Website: ulta-beauty
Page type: billing-address
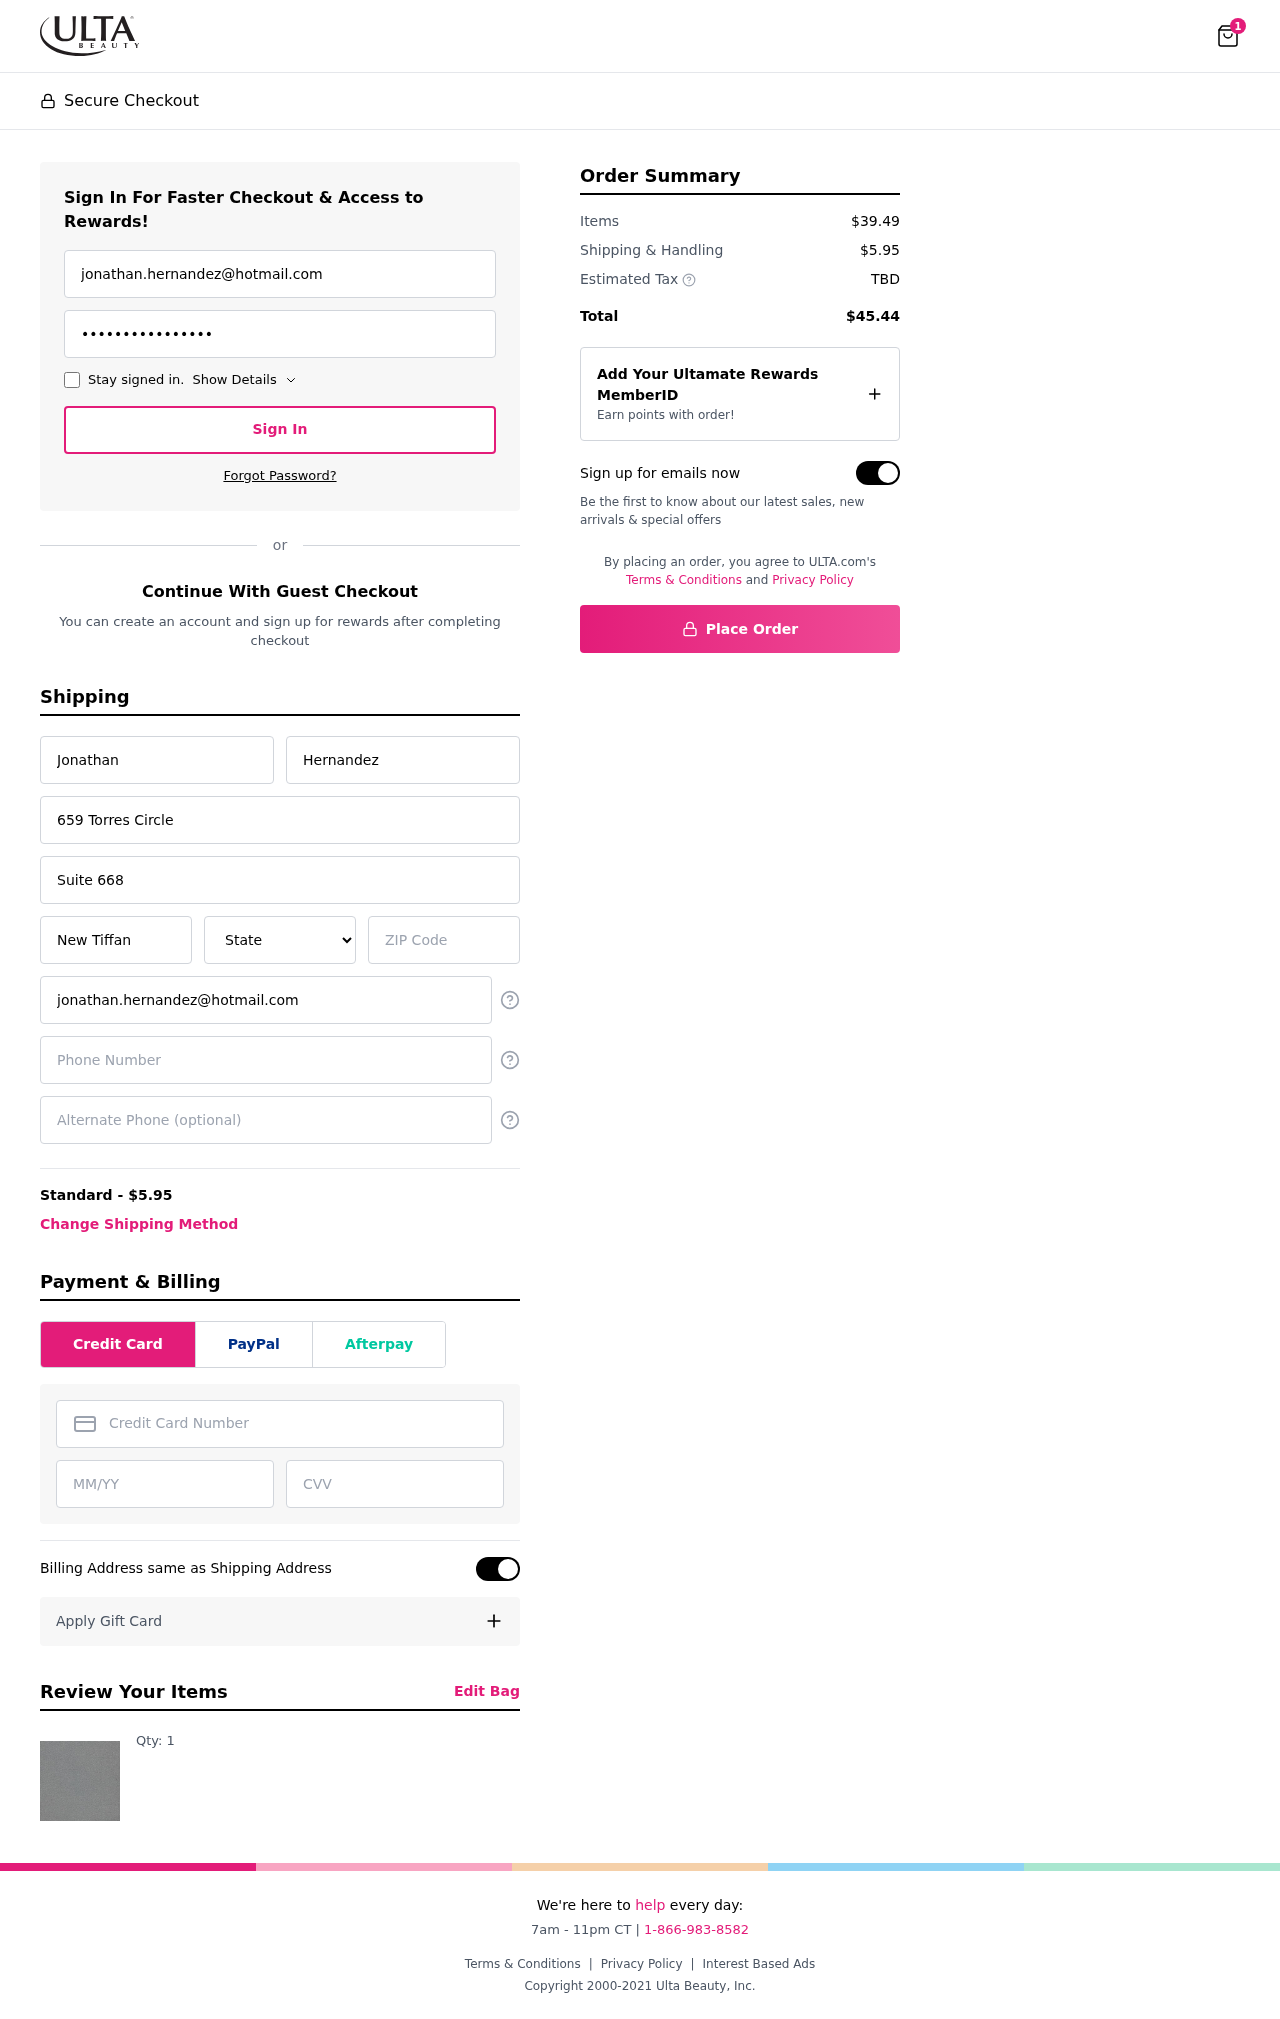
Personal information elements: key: PII_STATE
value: Maine
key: PII_EMAIL
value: jonathan.hernandez@hotmail.com
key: PII_FIRSTNAME
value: Jonathan
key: PII_LASTNAME
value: Hernandez
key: PII_STREET
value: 659 Torres Circle
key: PII_STREET2
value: Suite 668
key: PII_CITY
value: New Tiffanyview
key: PII_POSTCODE
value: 50113
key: PII_PHONE
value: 4437195455
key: PII_ALT_PHONE
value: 3742715621
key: PII_CARD_NUMBER
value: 3767 6253 7205 578
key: PII_CARD_EXPIRY
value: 04/26
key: PII_CARD_CVV
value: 4291
Product elements: key: PRODUCT1_QUANTITY
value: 1
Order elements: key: ORDER_NUM_ITEMS
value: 1
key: ORDER_SHIPPING_COST
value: $5.95
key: ORDER_SUBTOTAL
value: $39.49
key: ORDER_TOTAL
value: $45.44